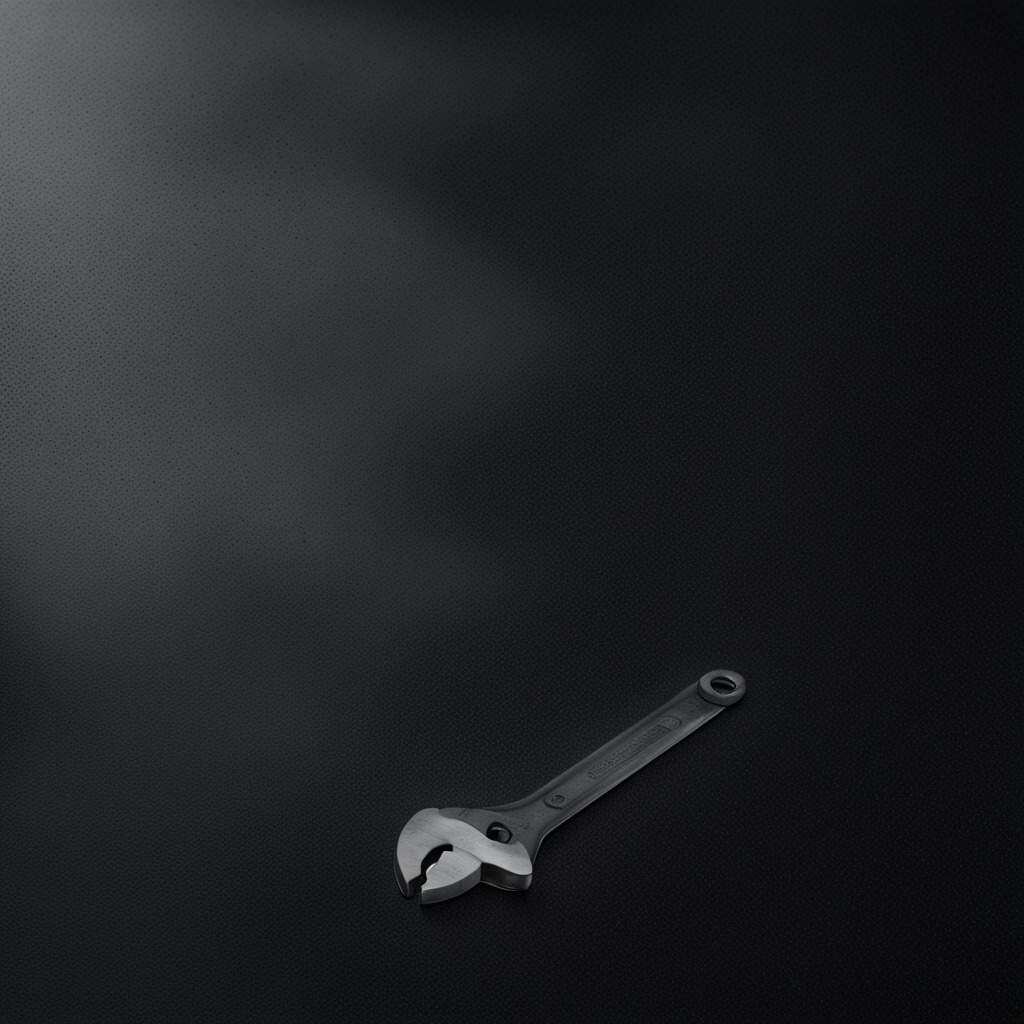
An wrench lying on a clean granite tabletop inside a workshop at night dim ambient light soft shadows worn but beneath the mat